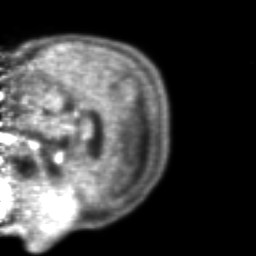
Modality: PET
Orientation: sagittal
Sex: female
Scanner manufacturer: ge